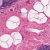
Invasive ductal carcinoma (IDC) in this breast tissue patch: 0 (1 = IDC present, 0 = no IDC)